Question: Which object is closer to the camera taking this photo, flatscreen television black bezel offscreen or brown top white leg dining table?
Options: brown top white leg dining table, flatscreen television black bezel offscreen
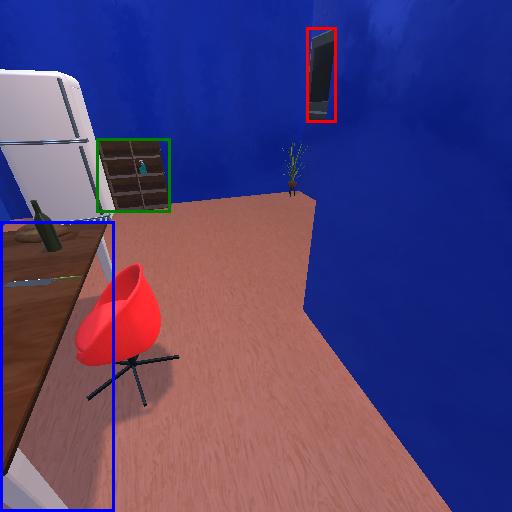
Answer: brown top white leg dining table